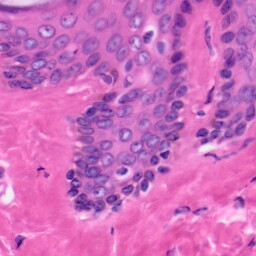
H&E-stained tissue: Skin